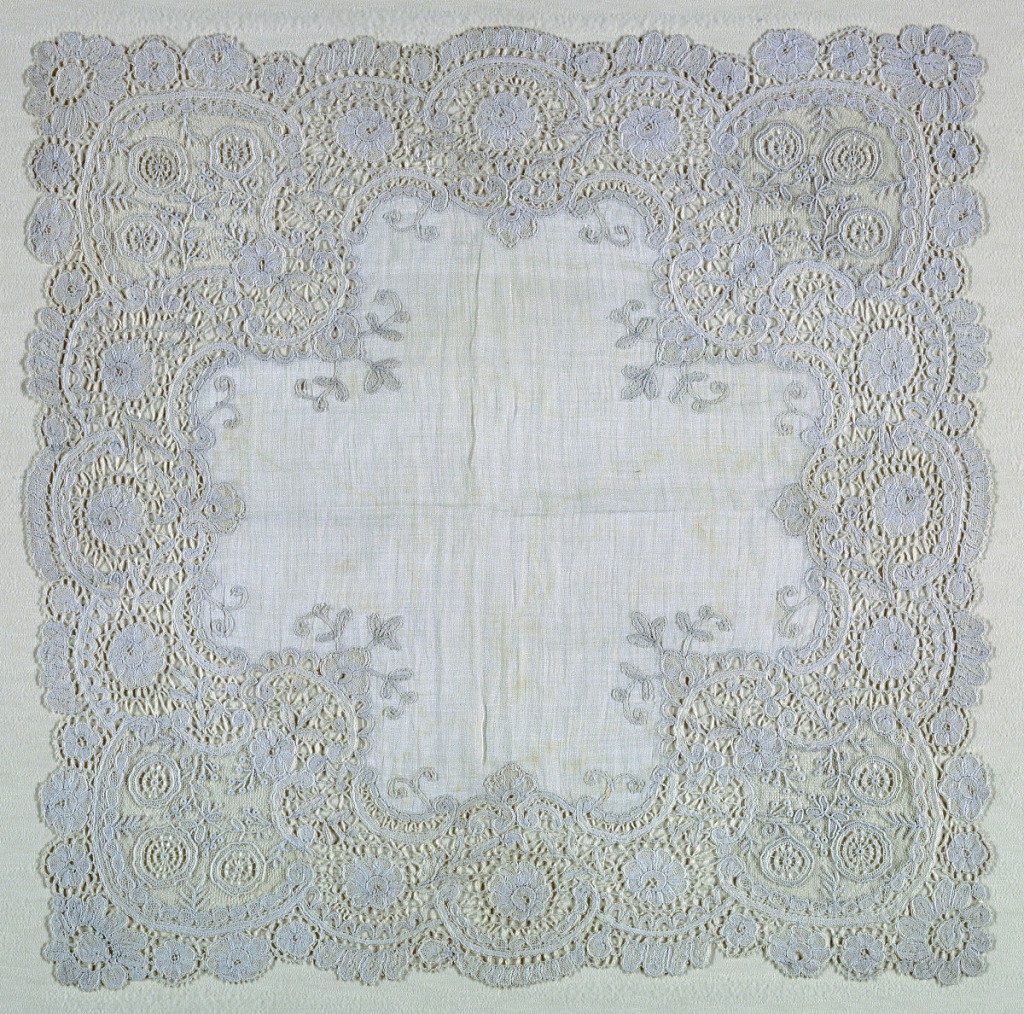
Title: Handkerchief
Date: ca. 1880
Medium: linen Technique: bobbin lace, Brussels style with needle lace inserts
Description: Handkerchief of white linen edged with Brussels bobbin lace and needle lace inserts.